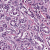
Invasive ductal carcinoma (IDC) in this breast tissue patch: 1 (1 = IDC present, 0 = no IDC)